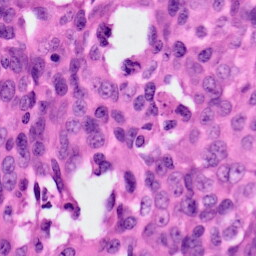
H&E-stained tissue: Ovarian